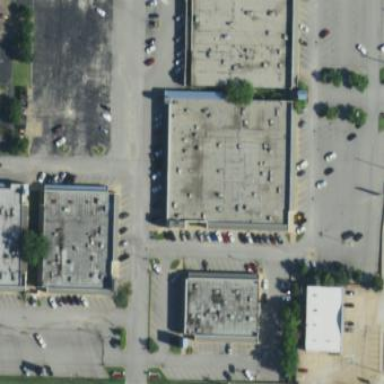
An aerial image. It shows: Retail building.